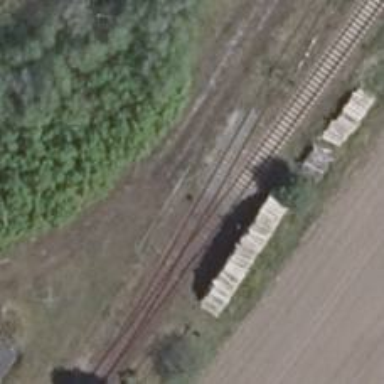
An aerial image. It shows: Disused railway.